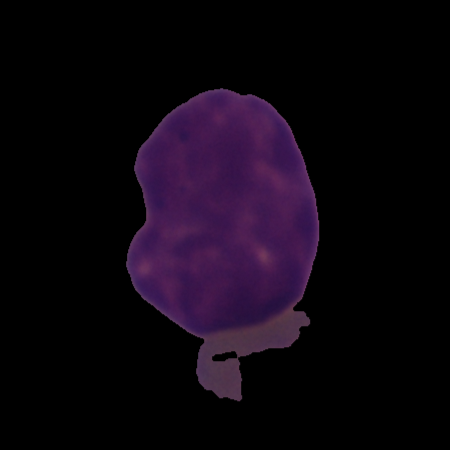
Label: cancer